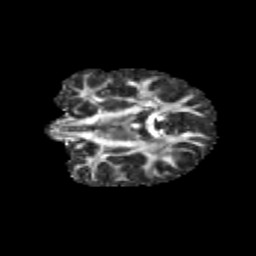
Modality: FA
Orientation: coronal
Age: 10
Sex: male
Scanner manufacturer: siemens
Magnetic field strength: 3 T
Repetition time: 3.8 s
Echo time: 0.07 s